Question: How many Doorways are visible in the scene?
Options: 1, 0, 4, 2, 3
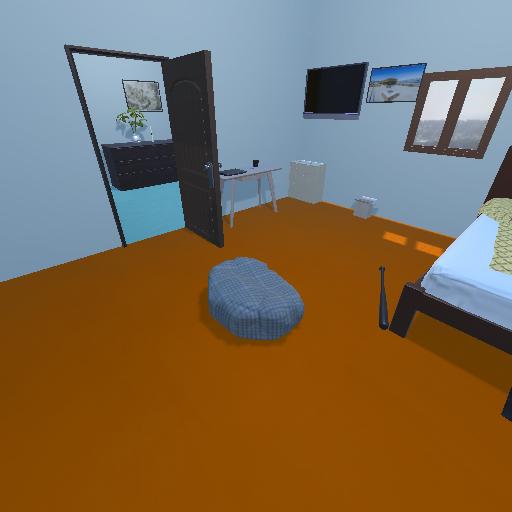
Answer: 1